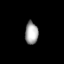
Tissue: lung
Cell type: Endothelial cells
Senescence score: 0.5582
Nuclear area (px): 286
Mean DAPI intensity: 165.378